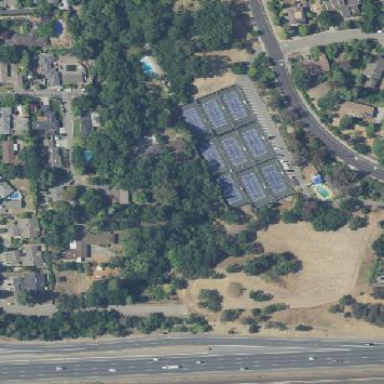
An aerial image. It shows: Tennis court on pitch designated for leisure land.